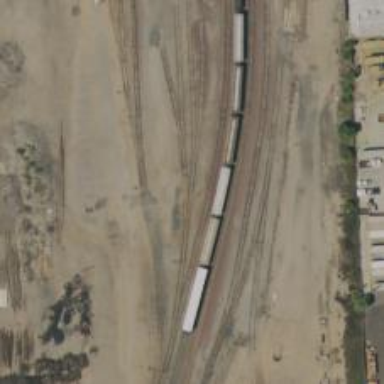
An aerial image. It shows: Railway yard.